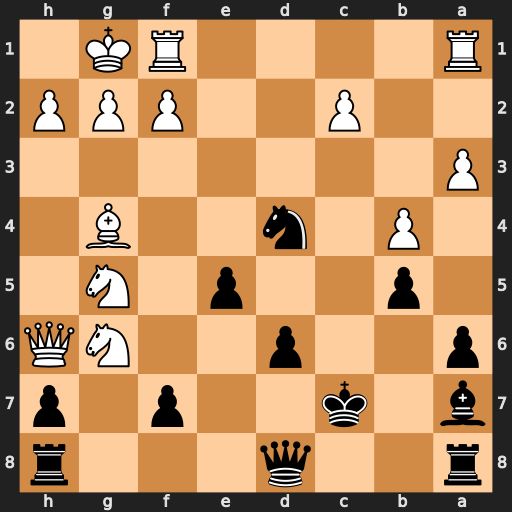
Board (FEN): r2q3r/b1k2p1p/p2p2NQ/1p2p1N1/1P1n2B1/P7/2P2PPP/R4RK1
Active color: b
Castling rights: -
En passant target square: -
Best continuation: hxg6 Nxf7 Rxh6